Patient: sex M, age 55
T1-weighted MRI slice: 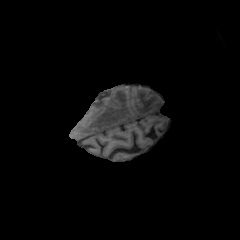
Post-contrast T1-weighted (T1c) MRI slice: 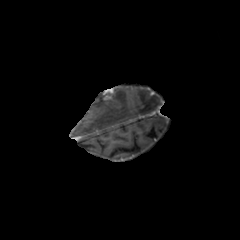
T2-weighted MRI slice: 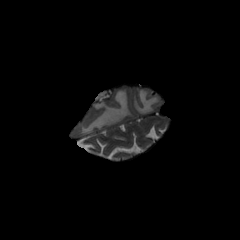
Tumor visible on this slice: yes
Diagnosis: Glioblastoma, IDH-wildtype
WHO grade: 4